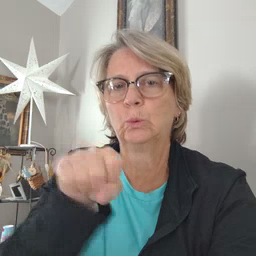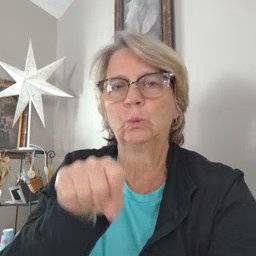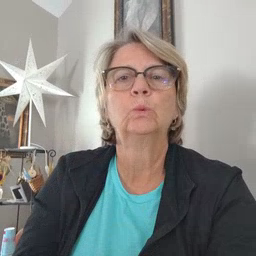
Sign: shoe